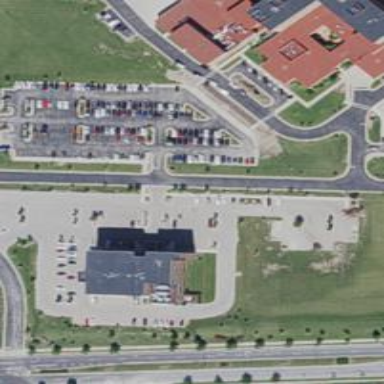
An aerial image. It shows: Healthcare clinic.